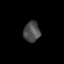
Tissue: lung
Cell type: Myeloid cells
Senescence score: 0.5543
Nuclear area (px): 326
Mean DAPI intensity: 76.224